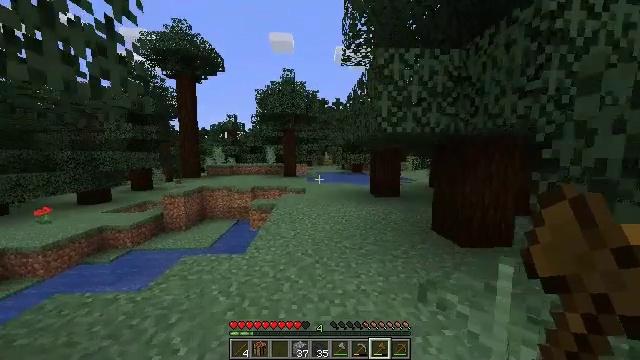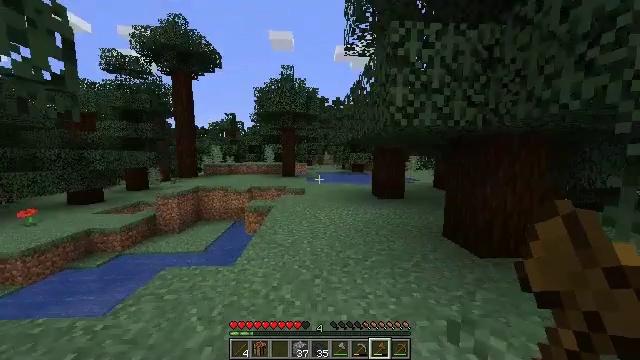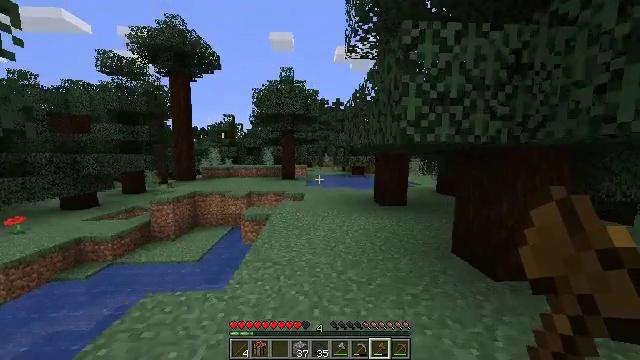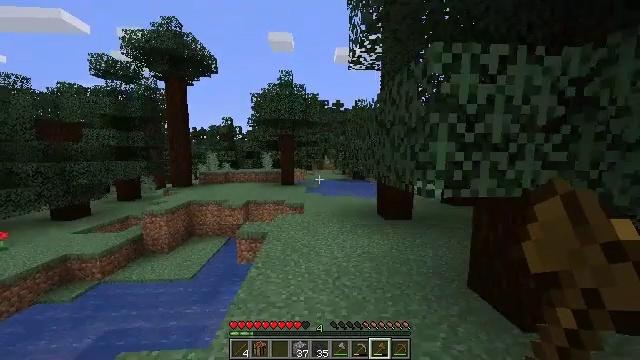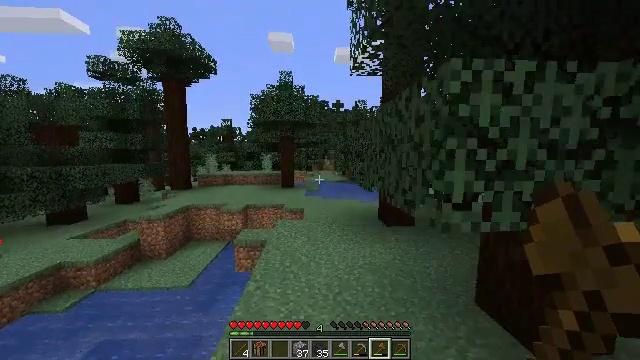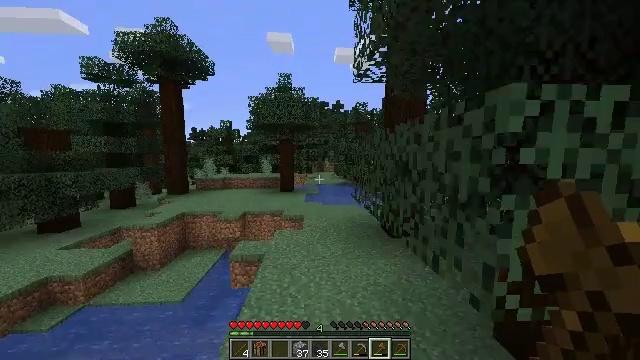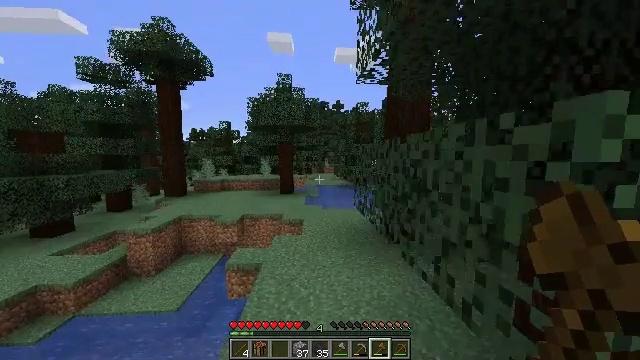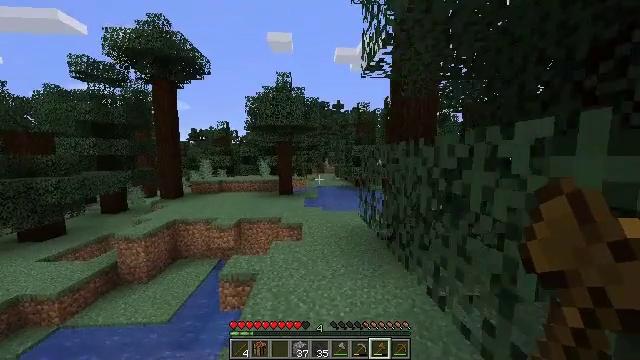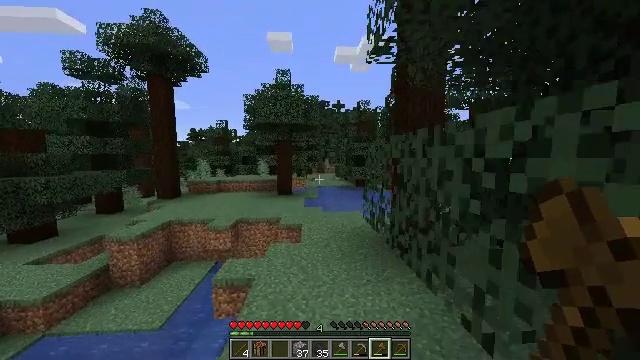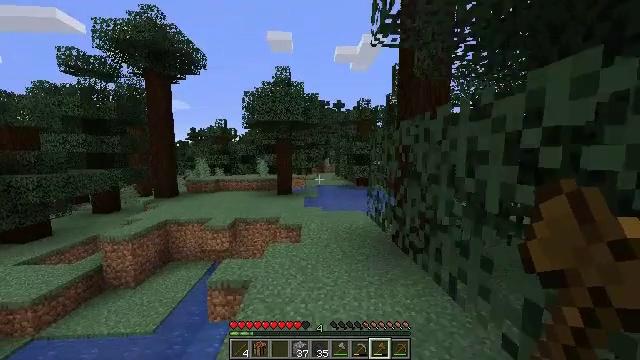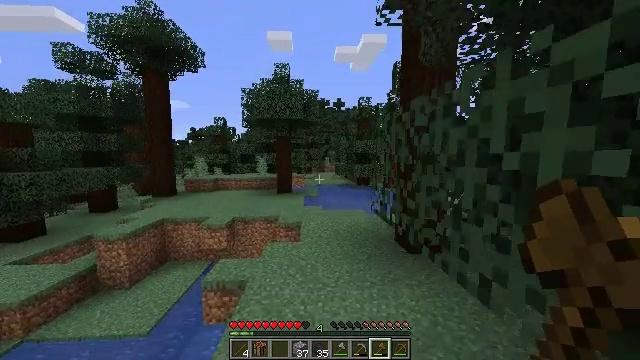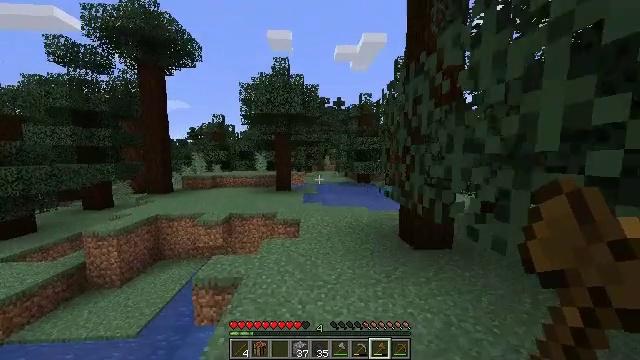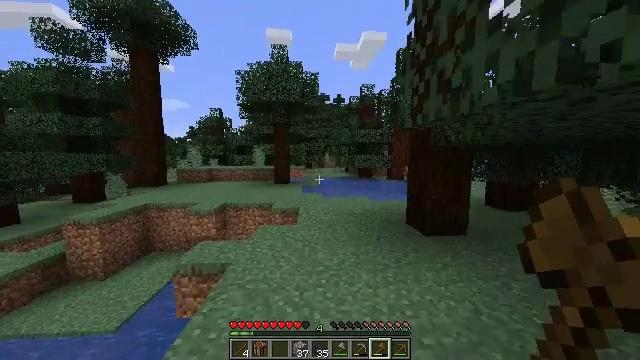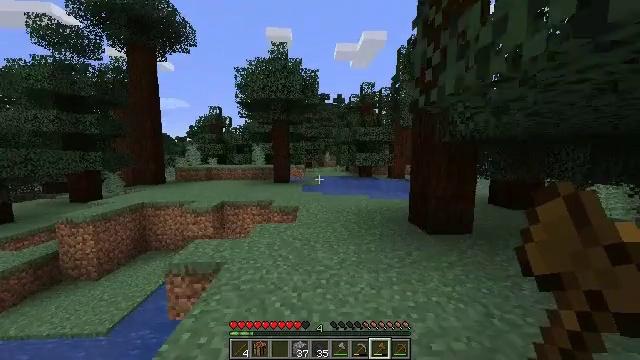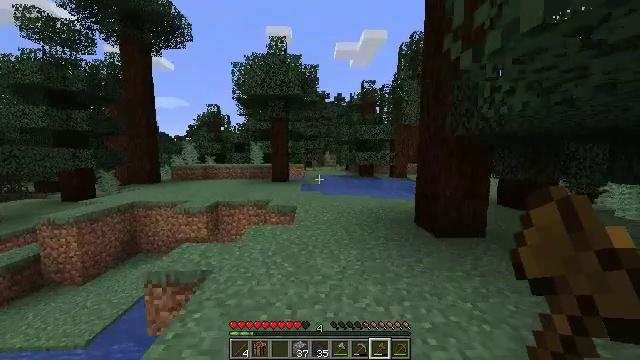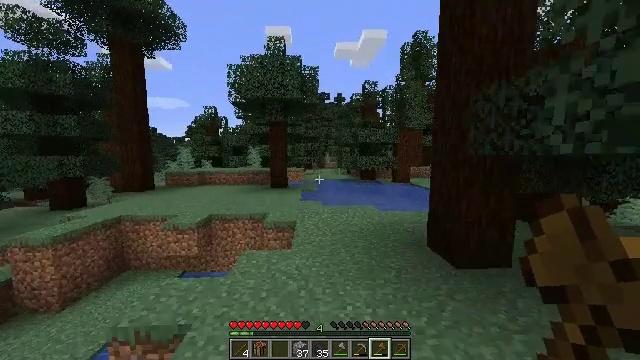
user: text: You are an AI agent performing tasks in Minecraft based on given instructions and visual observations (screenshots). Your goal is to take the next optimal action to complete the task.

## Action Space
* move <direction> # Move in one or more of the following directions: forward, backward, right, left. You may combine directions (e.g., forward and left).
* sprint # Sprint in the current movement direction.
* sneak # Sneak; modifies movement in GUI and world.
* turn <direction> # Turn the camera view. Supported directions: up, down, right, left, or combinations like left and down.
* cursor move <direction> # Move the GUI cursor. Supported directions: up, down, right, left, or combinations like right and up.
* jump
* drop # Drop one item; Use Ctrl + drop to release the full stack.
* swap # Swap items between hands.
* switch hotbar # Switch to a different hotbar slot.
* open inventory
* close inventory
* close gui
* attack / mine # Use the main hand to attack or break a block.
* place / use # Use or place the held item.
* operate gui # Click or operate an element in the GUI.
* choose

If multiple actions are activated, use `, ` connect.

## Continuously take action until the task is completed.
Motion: motion action
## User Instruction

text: Break the large fern to clear the space.
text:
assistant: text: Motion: move forward
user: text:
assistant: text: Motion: move forward, jump
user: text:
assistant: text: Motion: move forward, jump
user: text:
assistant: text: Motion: move forward, jump
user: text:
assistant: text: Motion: move forward, jump
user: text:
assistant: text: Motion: move forward
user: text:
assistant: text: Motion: move forward
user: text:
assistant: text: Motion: move forward
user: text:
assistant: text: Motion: move forward
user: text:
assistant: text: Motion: move forward
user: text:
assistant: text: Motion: move forward
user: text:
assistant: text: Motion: move forward
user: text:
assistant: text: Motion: move forward
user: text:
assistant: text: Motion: move forward
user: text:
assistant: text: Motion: move forward, jump
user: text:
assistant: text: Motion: move forward, jump
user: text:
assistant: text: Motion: move forward, jump
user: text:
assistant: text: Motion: move forward, jump
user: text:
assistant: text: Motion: move forward, turn right and down
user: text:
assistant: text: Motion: move forward, turn right and down
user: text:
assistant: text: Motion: move forward, turn right and down
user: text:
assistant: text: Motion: move forward, turn right and down
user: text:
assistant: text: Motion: move forward, turn right
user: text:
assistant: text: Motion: move forward, turn right and down
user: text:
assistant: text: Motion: move forward, turn right
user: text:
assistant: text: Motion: move forward
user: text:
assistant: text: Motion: move forward
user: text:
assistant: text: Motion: move forward
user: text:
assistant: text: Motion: move forward
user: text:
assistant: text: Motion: move forward, jump